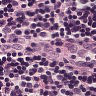
Metastatic tissue present: no